A bearing vibration time series has been folded into this square grayscale image, one row per segment of consecutive samples. Determine the bearing's health state. Answer with exactly one of: normal, inner_race, outer_race, ball.
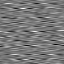
Answer: inner_race